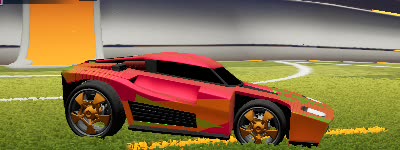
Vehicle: breakout